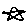
Label: star